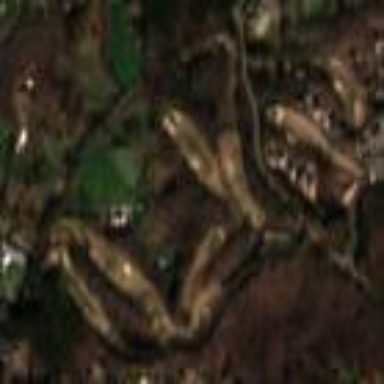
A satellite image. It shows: Golf course surrounded by greenery.